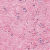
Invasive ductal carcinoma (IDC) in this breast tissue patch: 0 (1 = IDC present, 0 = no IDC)